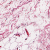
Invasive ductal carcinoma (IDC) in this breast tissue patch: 0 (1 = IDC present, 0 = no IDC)